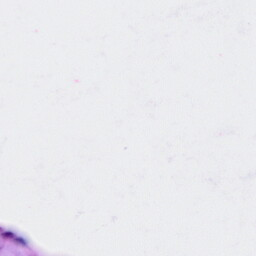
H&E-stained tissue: Cervix